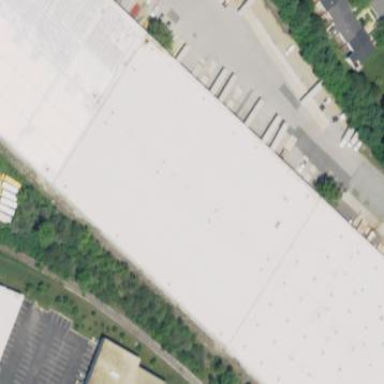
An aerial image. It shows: Warehouse.